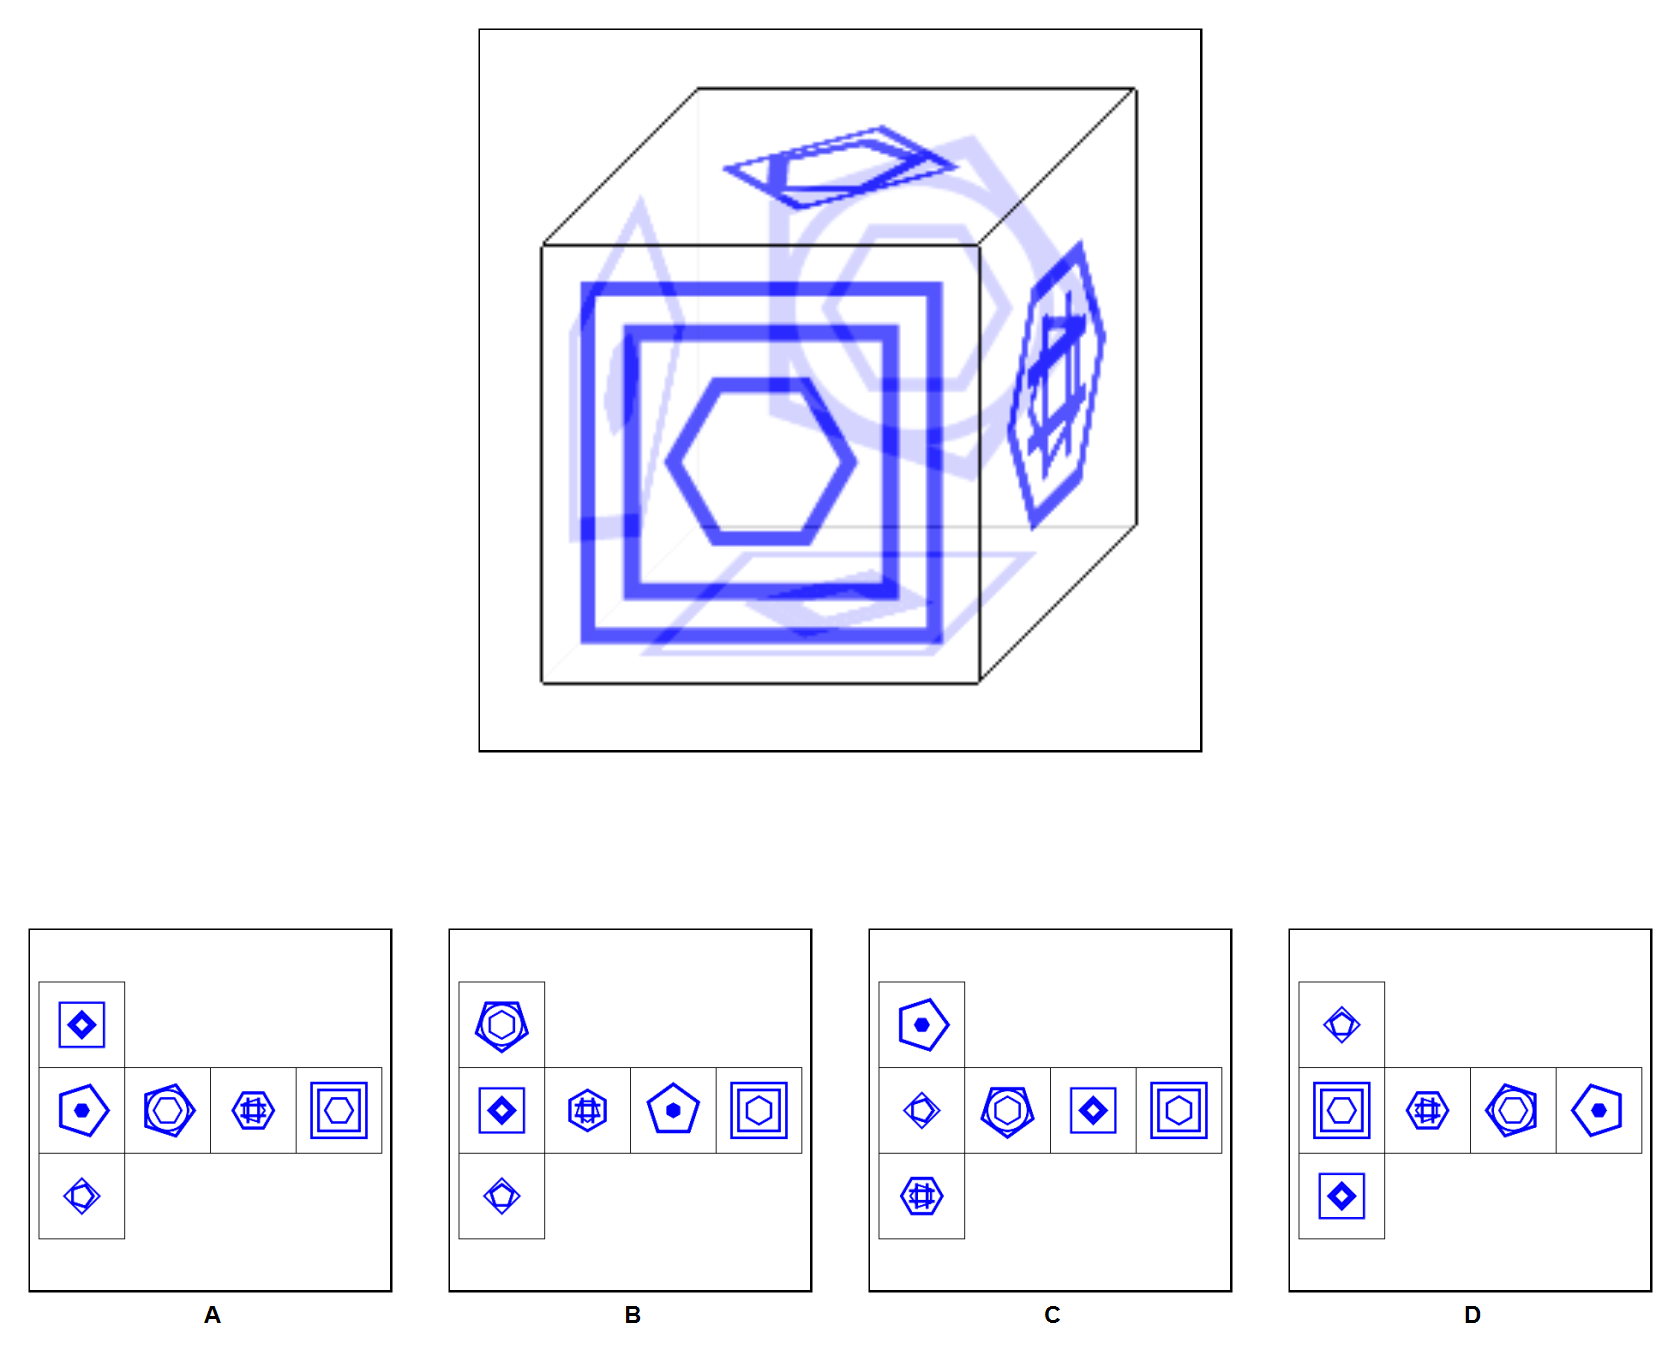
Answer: B